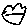
Label: cloud